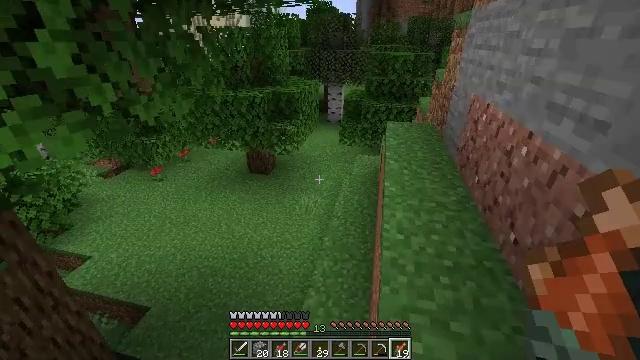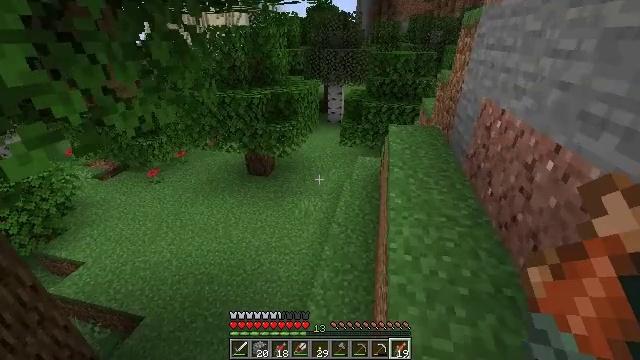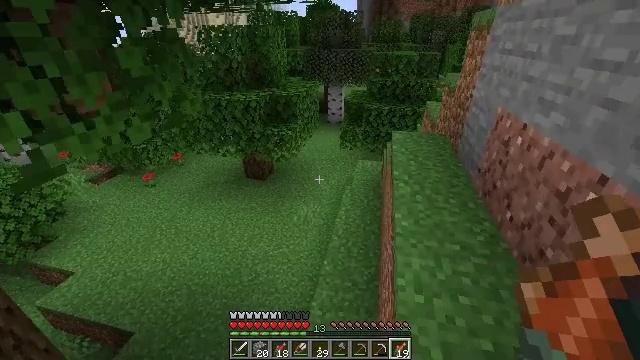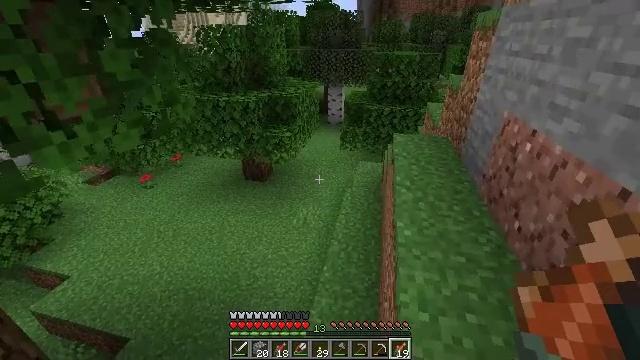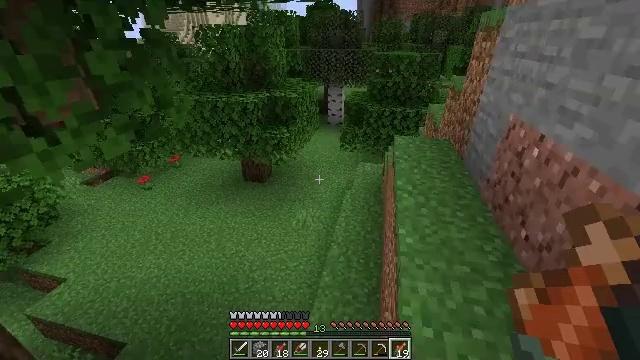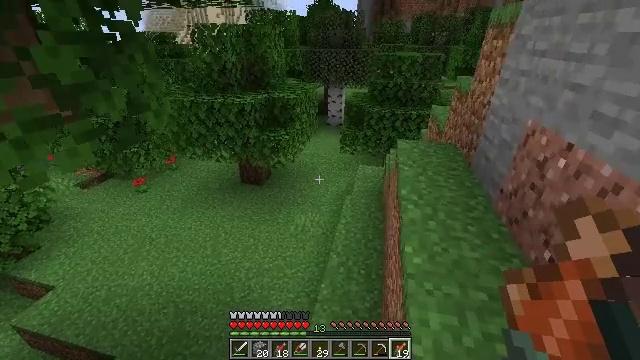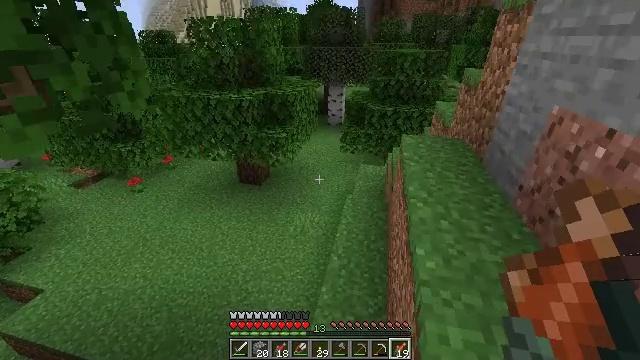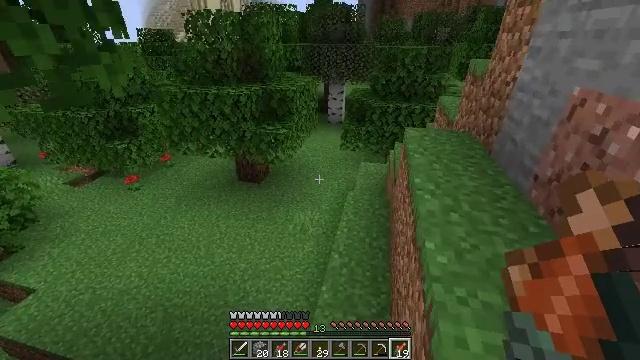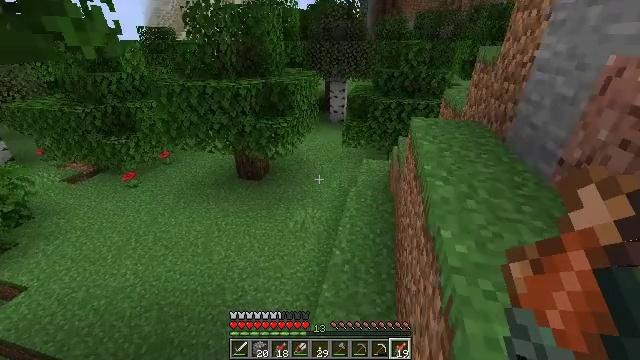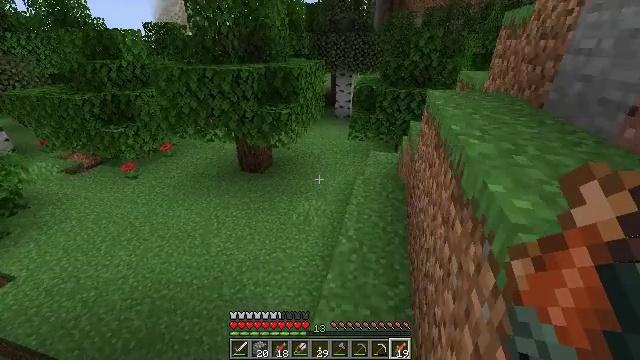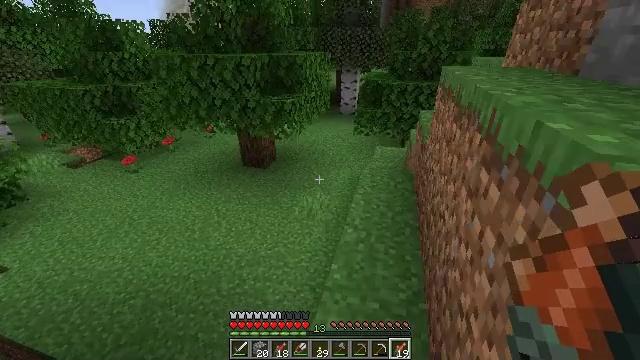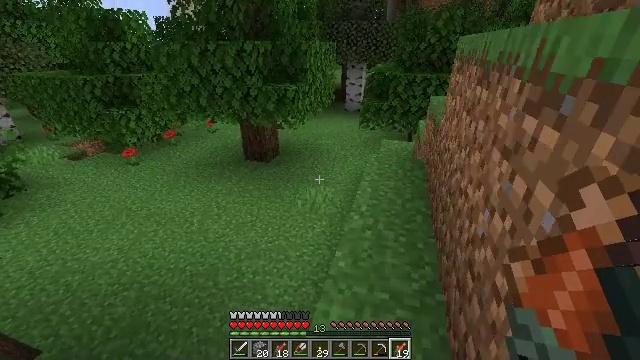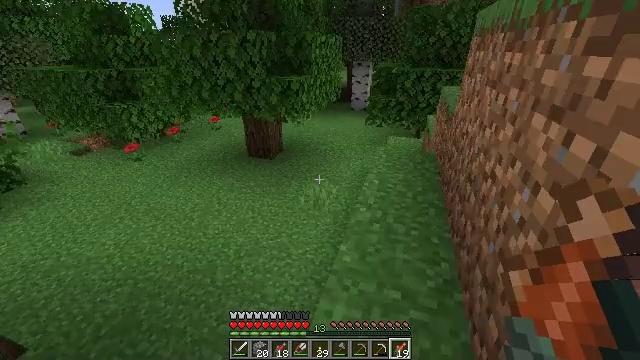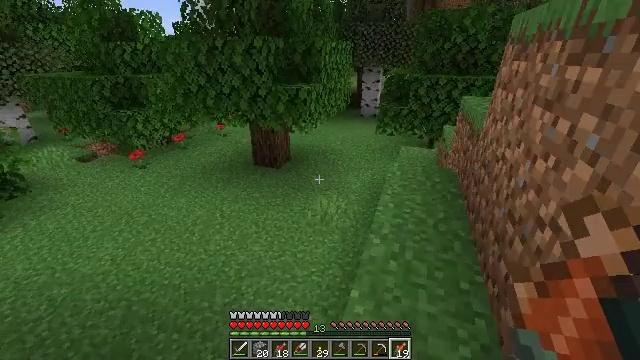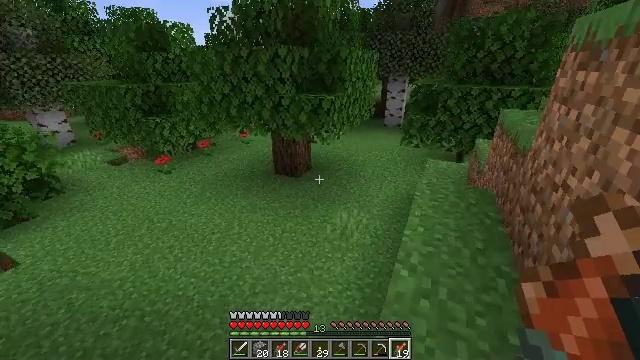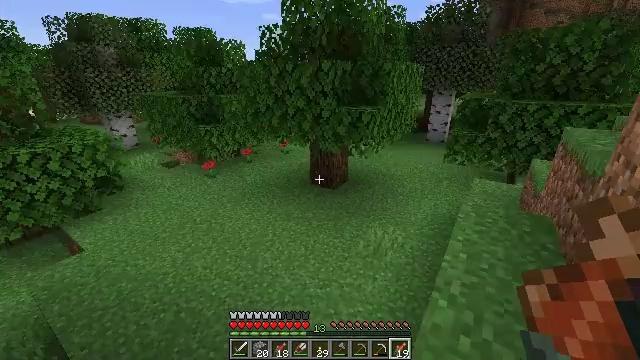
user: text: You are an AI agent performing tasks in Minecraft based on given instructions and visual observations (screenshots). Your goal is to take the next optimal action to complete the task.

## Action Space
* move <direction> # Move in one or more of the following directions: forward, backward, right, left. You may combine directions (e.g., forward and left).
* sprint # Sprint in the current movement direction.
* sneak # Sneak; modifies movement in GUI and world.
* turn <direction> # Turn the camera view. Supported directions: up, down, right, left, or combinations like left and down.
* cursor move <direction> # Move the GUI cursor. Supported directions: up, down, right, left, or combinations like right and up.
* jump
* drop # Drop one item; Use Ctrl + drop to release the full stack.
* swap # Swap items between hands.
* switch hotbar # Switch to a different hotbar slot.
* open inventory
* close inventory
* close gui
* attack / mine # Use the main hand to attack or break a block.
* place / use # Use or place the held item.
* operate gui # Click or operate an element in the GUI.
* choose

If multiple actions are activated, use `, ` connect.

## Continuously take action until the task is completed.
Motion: motion action
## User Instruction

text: Interact with the crafting table to craft a light gray bed.
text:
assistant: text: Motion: move forward
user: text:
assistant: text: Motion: move forward
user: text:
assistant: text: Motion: move forward
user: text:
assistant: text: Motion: move forward
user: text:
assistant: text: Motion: move forward
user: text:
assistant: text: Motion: move forward
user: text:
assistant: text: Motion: move forward
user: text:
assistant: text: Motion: move forward
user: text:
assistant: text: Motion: move forward, turn left
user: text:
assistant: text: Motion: move forward, turn left
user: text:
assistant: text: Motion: move forward, turn left
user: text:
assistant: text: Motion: move forward, turn left
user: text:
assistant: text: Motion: move forward, turn left and up
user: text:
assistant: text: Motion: move forward, turn left and up
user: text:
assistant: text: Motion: turn left and up
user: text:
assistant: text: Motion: turn left and up
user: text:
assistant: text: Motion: turn left and up
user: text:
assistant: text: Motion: turn left and up
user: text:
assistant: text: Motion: turn left
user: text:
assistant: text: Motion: move forward
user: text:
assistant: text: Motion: move forward
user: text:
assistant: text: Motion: move forward
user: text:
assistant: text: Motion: move forward
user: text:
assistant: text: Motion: move forward
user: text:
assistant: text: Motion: move forward, turn left
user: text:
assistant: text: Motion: move forward, turn left
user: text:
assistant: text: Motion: move forward, turn left
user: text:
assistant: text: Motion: move forward
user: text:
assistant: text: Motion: move forward
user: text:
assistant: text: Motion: move forward